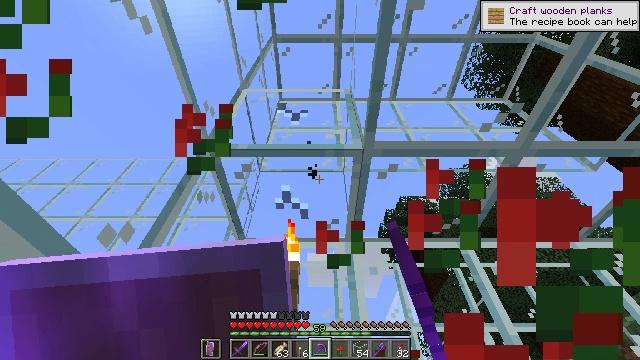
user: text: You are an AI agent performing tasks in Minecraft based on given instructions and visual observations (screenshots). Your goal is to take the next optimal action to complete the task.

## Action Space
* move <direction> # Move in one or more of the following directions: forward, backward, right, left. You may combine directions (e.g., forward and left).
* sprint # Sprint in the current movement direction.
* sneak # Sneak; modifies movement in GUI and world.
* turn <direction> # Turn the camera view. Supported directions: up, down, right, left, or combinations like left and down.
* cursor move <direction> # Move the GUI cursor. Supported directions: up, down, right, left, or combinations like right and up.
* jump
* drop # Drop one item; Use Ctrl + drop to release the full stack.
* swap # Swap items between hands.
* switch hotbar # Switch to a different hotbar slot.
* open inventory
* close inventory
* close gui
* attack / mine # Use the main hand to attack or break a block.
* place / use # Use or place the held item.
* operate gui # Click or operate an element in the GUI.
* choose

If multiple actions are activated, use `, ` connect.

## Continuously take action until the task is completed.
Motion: motion action
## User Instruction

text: Harvest the rose bush for its flowers.
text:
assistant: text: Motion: attack / mine